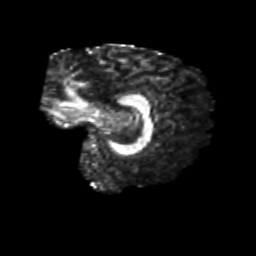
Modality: FA
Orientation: sagittal
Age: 38
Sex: female
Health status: healthy
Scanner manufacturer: siemens
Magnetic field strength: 3 T
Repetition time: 10.8 s
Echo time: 0.082 s